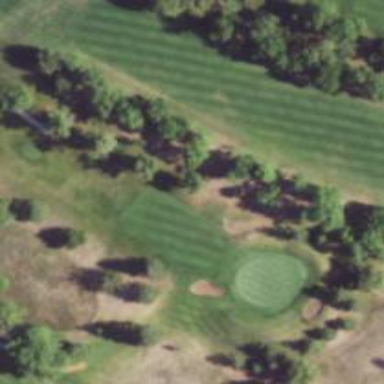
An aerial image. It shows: Golf hole.